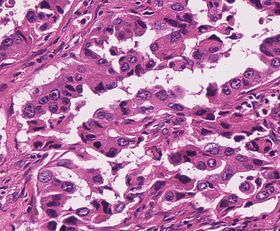
Tumor epithelial tissue: yes
Tumor-associated stroma tissue: yes
Normal tissue: no